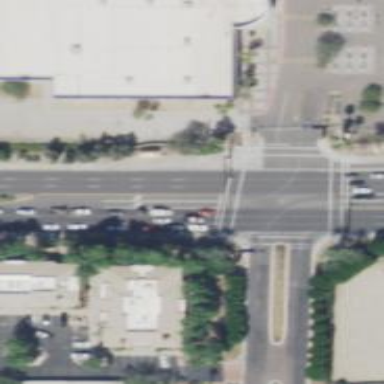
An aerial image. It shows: Solid stop line on the road.